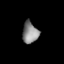
Tissue: lung
Cell type: Epithelial cells
Senescence score: 0.2311
Nuclear area (px): 334
Mean DAPI intensity: 135.784